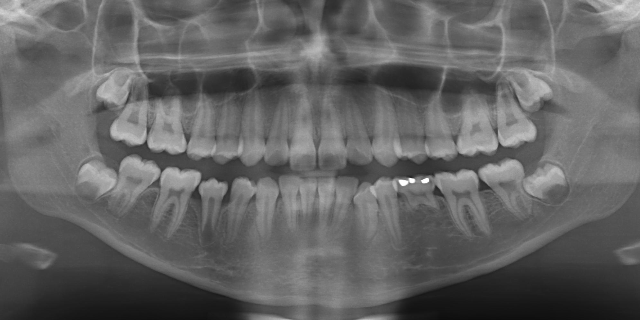
adult